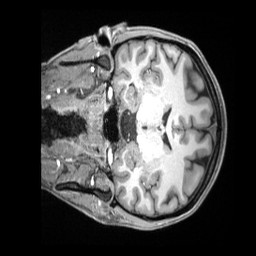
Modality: T1w
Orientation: coronal
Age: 25
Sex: female
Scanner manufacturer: siemens
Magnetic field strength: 3 T
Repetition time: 2.4 s
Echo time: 0.00226 s